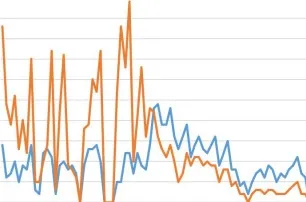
Evolution of hourly seizure burden and antiseizure management (loading/start doses) during first week of life.
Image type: chart (chart)